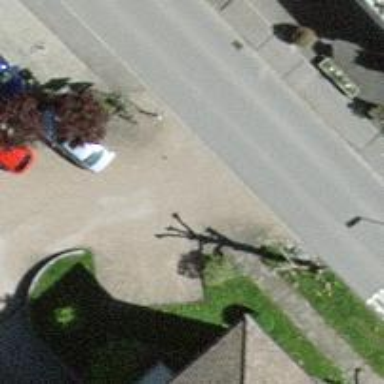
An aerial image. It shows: Sidewalk.